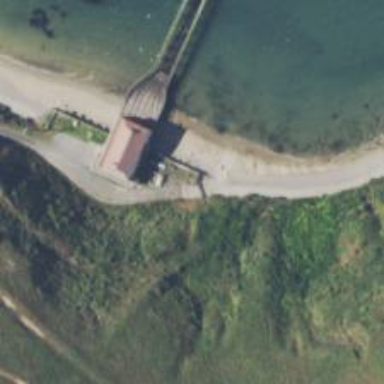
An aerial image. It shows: Slipway on leisure land.